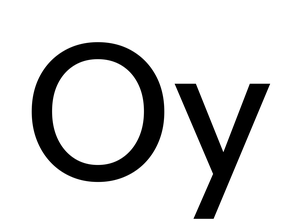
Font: InstrumentSans_Medium